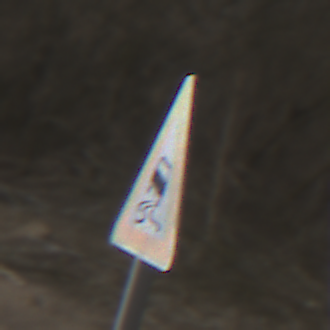
Verkehrszeichen: SchleuderOderRutschgefahr
Umgebung: Outdoor, Nature
Tageszeit: MorningAfternoon
Wetter: PartlyCloudy
Licht: Natural
Jahreszeit: Winter
Kontrast: MediumContrast